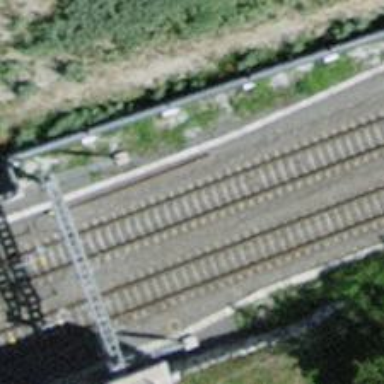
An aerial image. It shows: Single abandoned railway track.